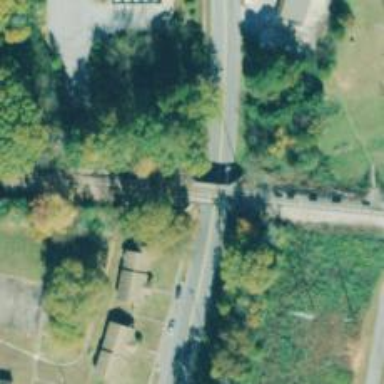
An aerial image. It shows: Railway bridge.